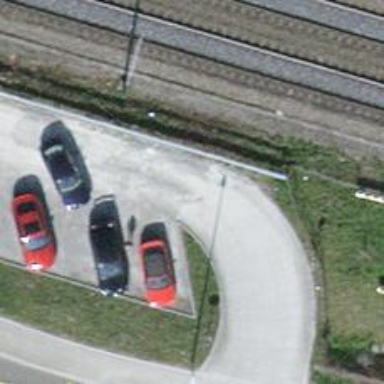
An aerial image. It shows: Parking aisle with gravel surface.